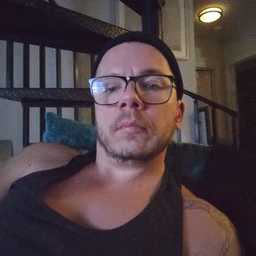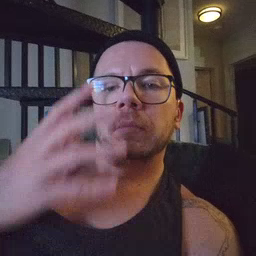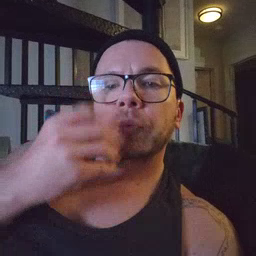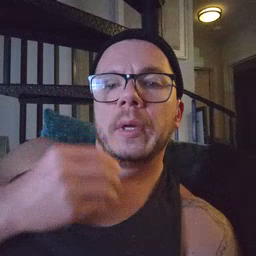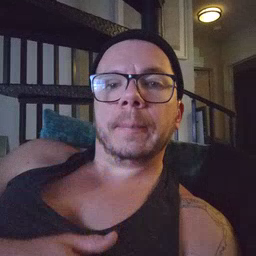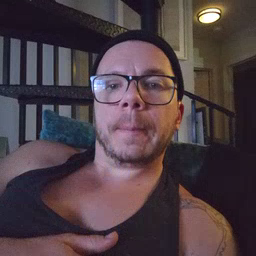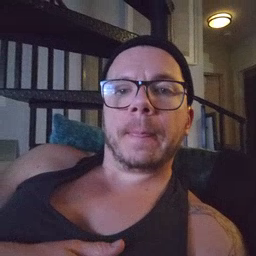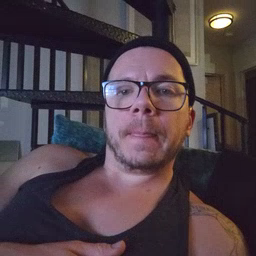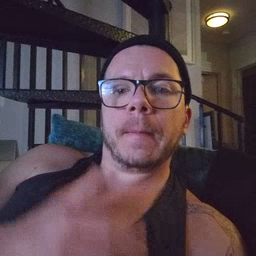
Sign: pretty